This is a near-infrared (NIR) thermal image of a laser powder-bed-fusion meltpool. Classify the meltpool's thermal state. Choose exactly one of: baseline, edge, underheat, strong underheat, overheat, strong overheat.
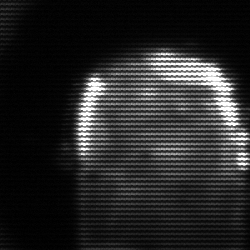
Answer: baseline